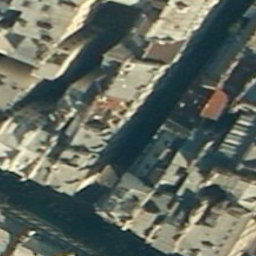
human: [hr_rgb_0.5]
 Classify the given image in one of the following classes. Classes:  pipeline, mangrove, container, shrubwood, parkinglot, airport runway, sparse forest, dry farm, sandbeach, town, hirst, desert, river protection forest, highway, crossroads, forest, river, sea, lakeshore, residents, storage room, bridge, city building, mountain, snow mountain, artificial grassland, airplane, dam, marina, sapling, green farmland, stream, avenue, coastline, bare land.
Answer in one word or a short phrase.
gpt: city building